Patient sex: M
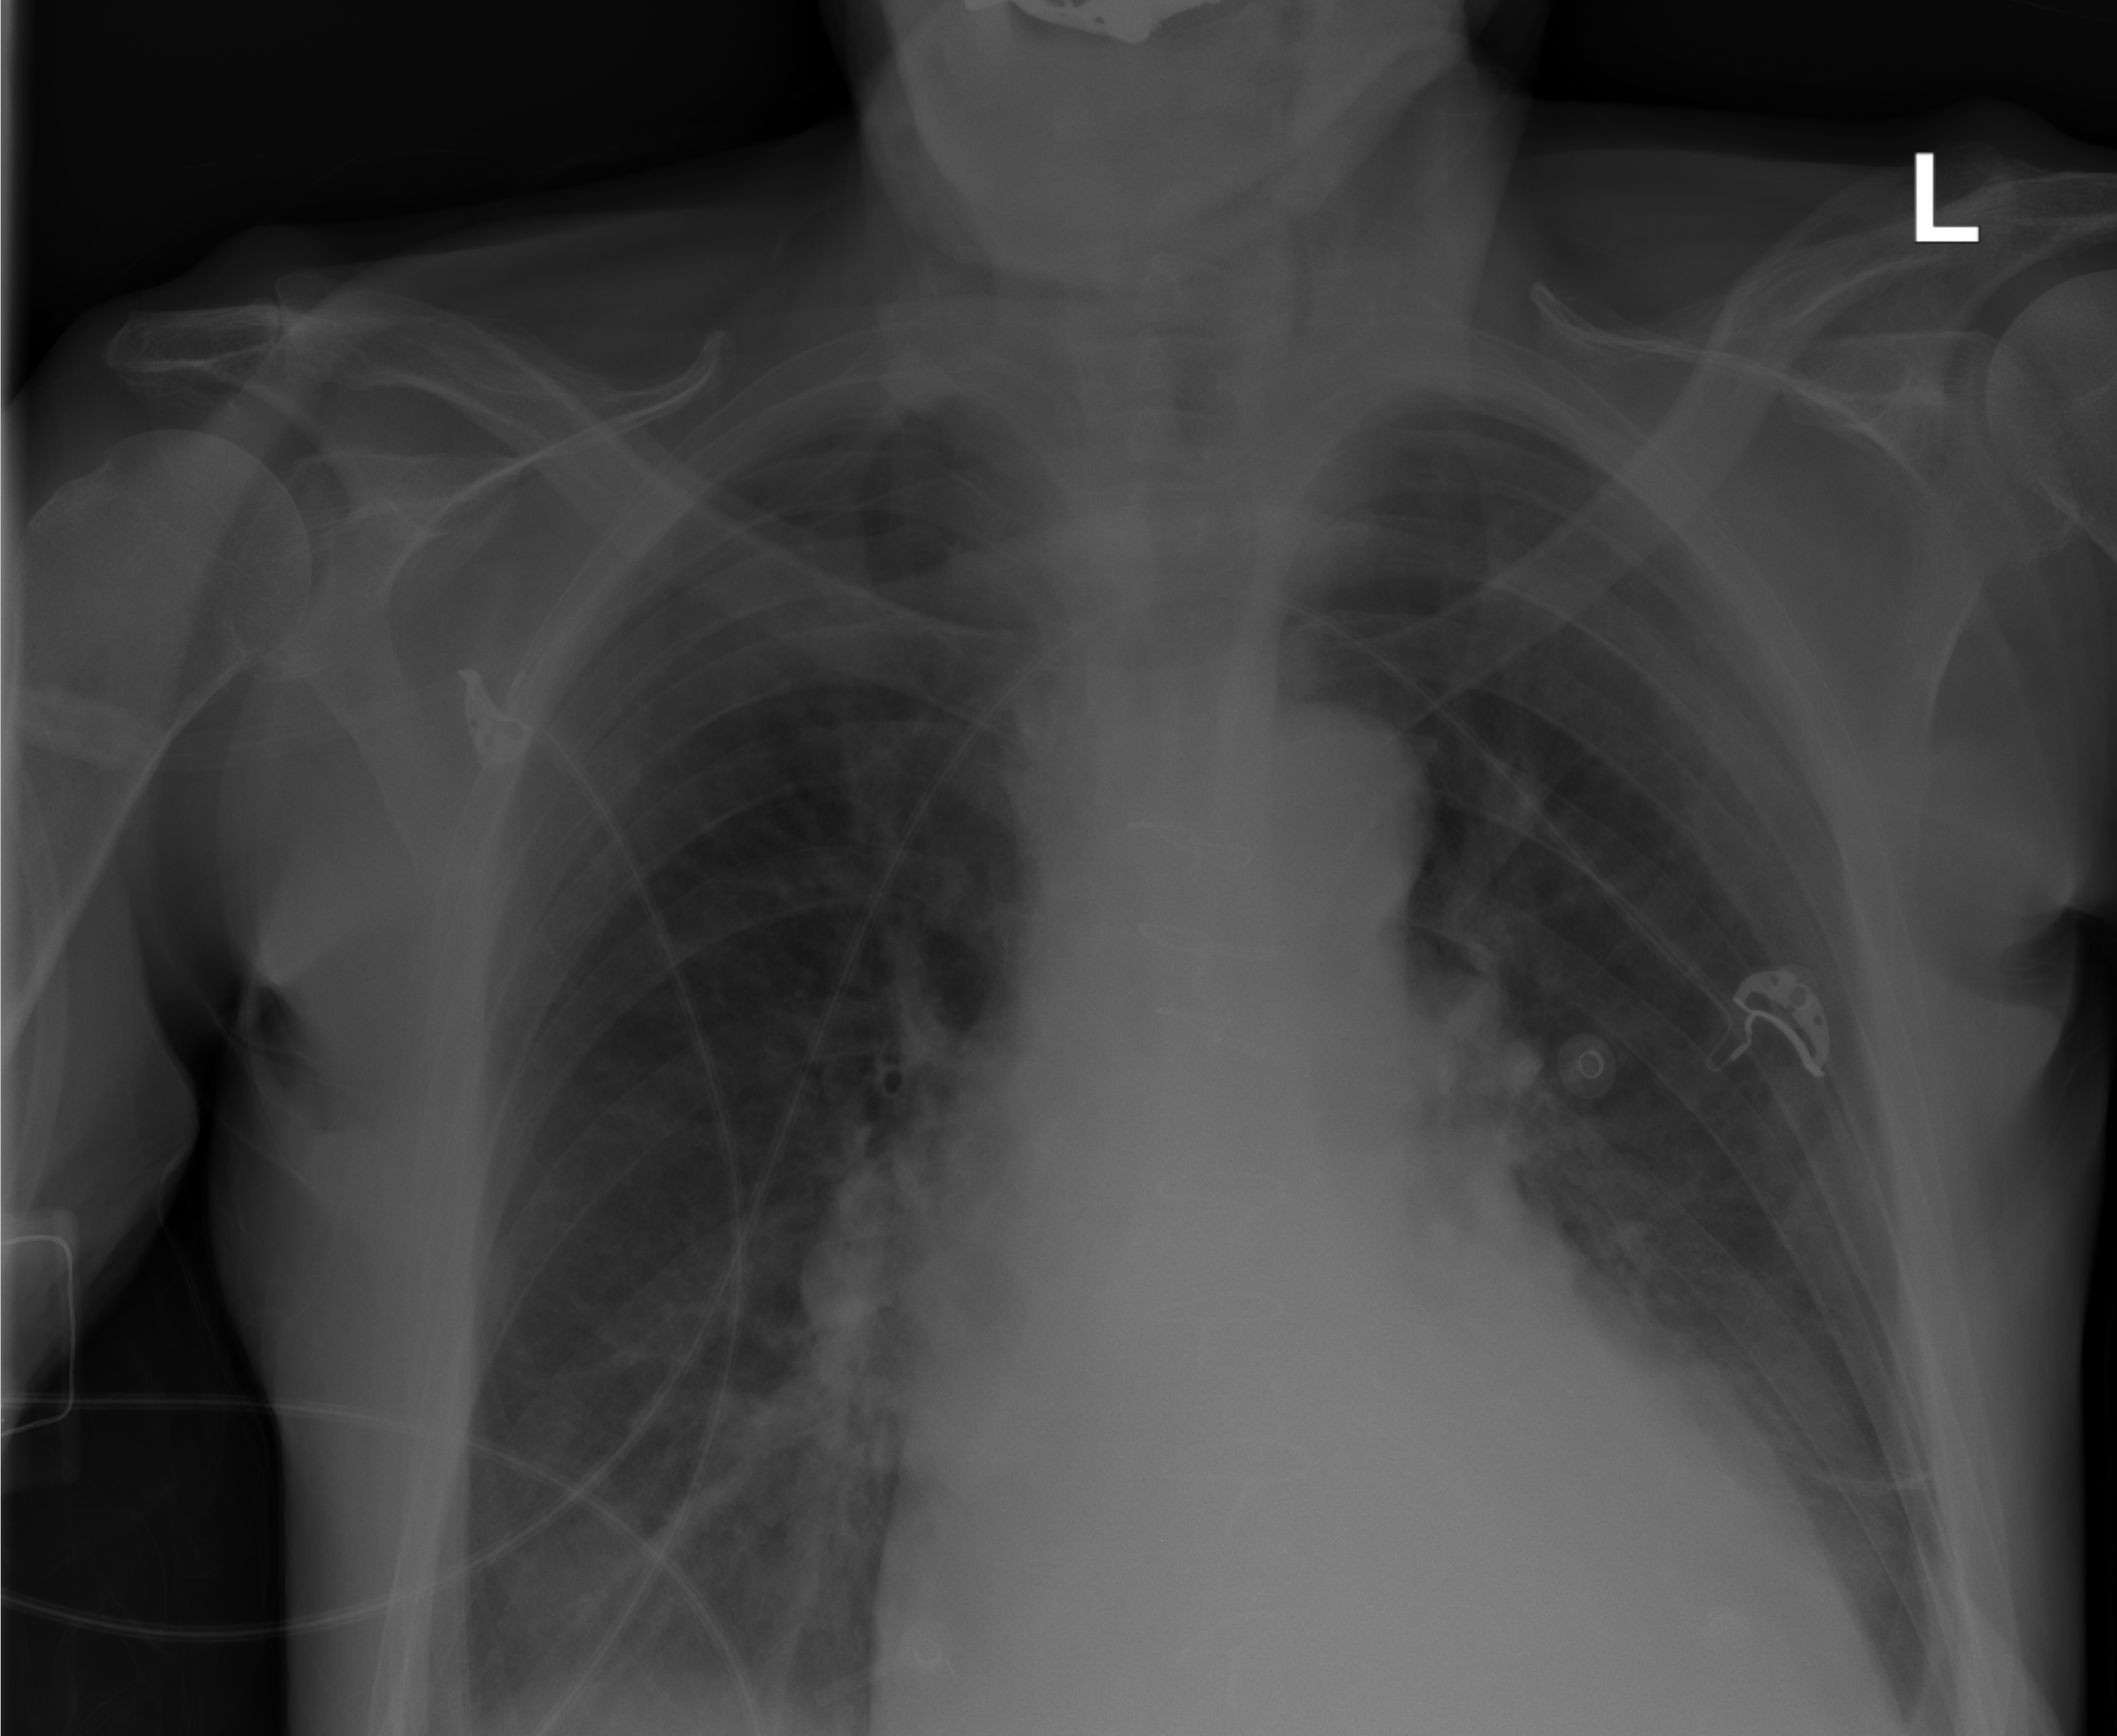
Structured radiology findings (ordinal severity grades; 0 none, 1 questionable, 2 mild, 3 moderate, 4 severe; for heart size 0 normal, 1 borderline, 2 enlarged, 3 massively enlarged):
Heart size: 2
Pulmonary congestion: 2
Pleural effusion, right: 2
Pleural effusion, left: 0
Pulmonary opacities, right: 0
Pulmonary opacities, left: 0
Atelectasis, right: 2
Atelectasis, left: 0